Field crop: maize
Growth stage: 2
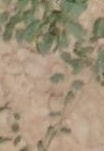
Species: convolvulus